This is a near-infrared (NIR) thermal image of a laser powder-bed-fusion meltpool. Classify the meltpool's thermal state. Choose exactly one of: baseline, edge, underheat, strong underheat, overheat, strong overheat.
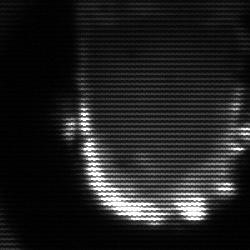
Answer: baseline